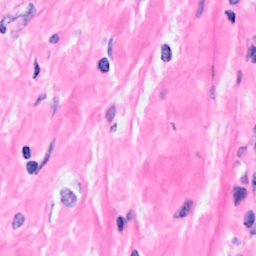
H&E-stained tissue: Breast